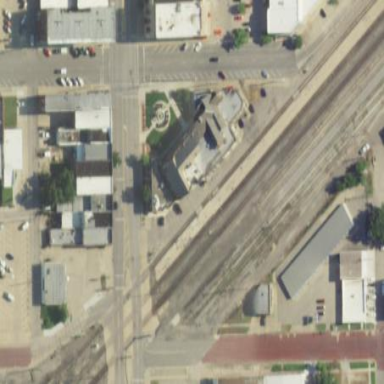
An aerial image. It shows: Train station building.